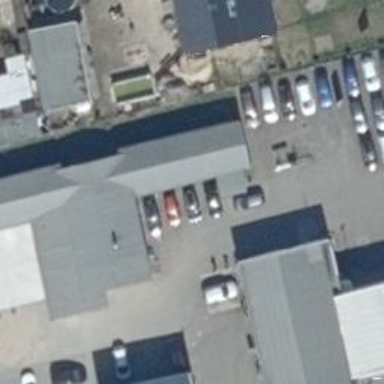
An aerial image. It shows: Driving school.